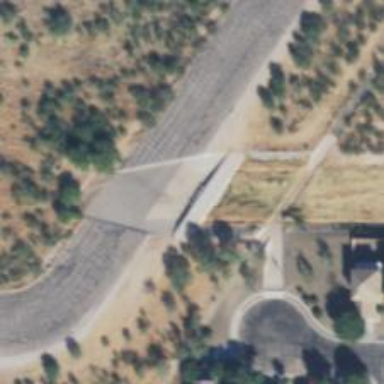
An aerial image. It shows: Culvert tunnel.